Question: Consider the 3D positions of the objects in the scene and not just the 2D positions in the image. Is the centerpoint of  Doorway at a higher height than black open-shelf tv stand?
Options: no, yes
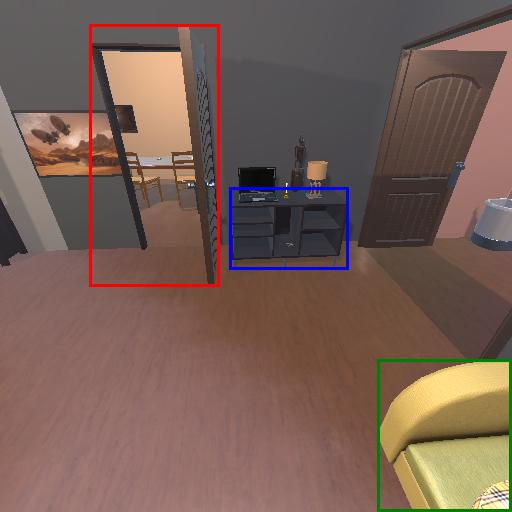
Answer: no